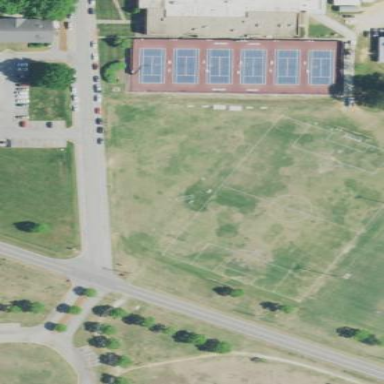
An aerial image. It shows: Grass pitch designated for soccer.